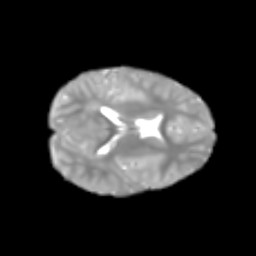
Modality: T2w
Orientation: axial
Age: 7
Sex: male
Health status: healthy